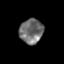
Tissue: prostate
Cell type: T cells
Senescence score: 0.7376
Nuclear area (px): 570
Mean DAPI intensity: 110.439